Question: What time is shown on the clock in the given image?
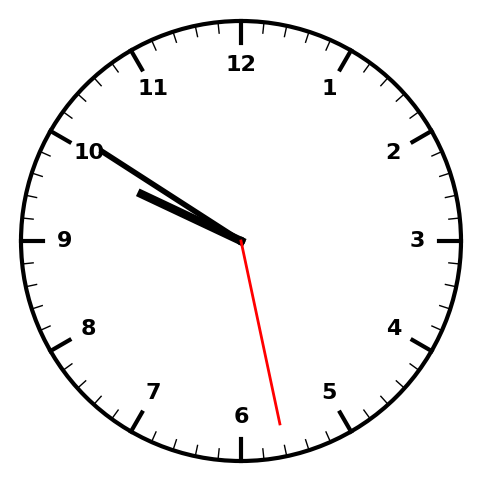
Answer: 09:50:28